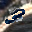
Label: 3